Current action and preconditions to check: trajectory_clear

Your task: For each precondition in the list above, predict whether it will hold at this action.

Consider the current scene as observed from the mobile robot's camera, and analyze the predicted future states of all dynamic agents (e.g., people, animals, vehicles, or any moving entities) within the NEXT SECOND.

IMPORTANT: Only answer "very likely" if you are absolutely certain—based on strong, clear evidence—that a dynamic agent will violate the precondition in the predicted future state. Do NOT answer "very likely" for unlikely, ambiguous, or low-probability risks.

Ask yourself for each precondition: Is there a high probability, with clear and convincing evidence, that the predicted future states of any dynamic agent will interfere with the predicted future state of the currently executing action within the NEXT SECOND, causing that precondition to fail?

Assess the risk level based on these predictions. Use "likely" or "very likely" if motions create a clear risk of interference.

Use "neutral" or "improbable" if agents are nearby but their predicted paths are clearly diverging or non-conflicting.

Failure Risk Categories: "very improbable", "improbable", "neutral", "likely", "very likely"

Answer Format: Output ONLY the probability_of_failure value from these categories: "very improbable", "improbable", "neutral", "likely", "very likely"

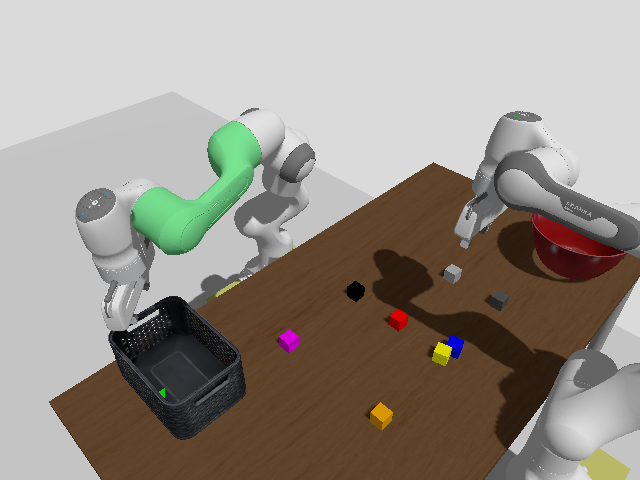

Answer: very improbable